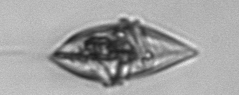
Label: Gyrodinium